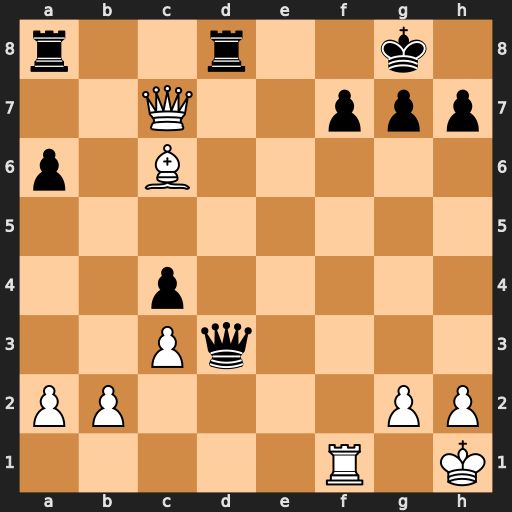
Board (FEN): r2r2k1/2Q2ppp/p1B5/8/2p5/2Pq4/PP4PP/5R1K
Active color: w
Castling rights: -
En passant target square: -
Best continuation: Qxf7+ Kh8 Bxa8